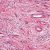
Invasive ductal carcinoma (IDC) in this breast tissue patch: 1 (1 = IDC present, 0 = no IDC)